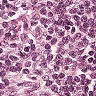
Metastatic tissue present: no